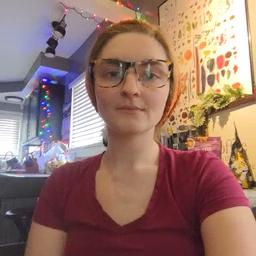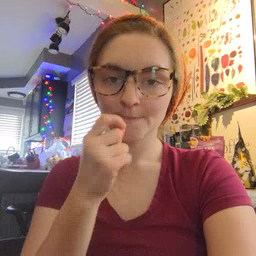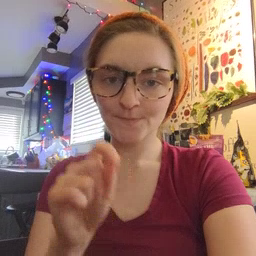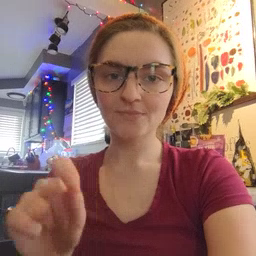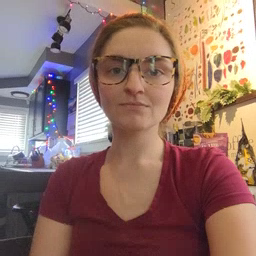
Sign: pen